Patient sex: F
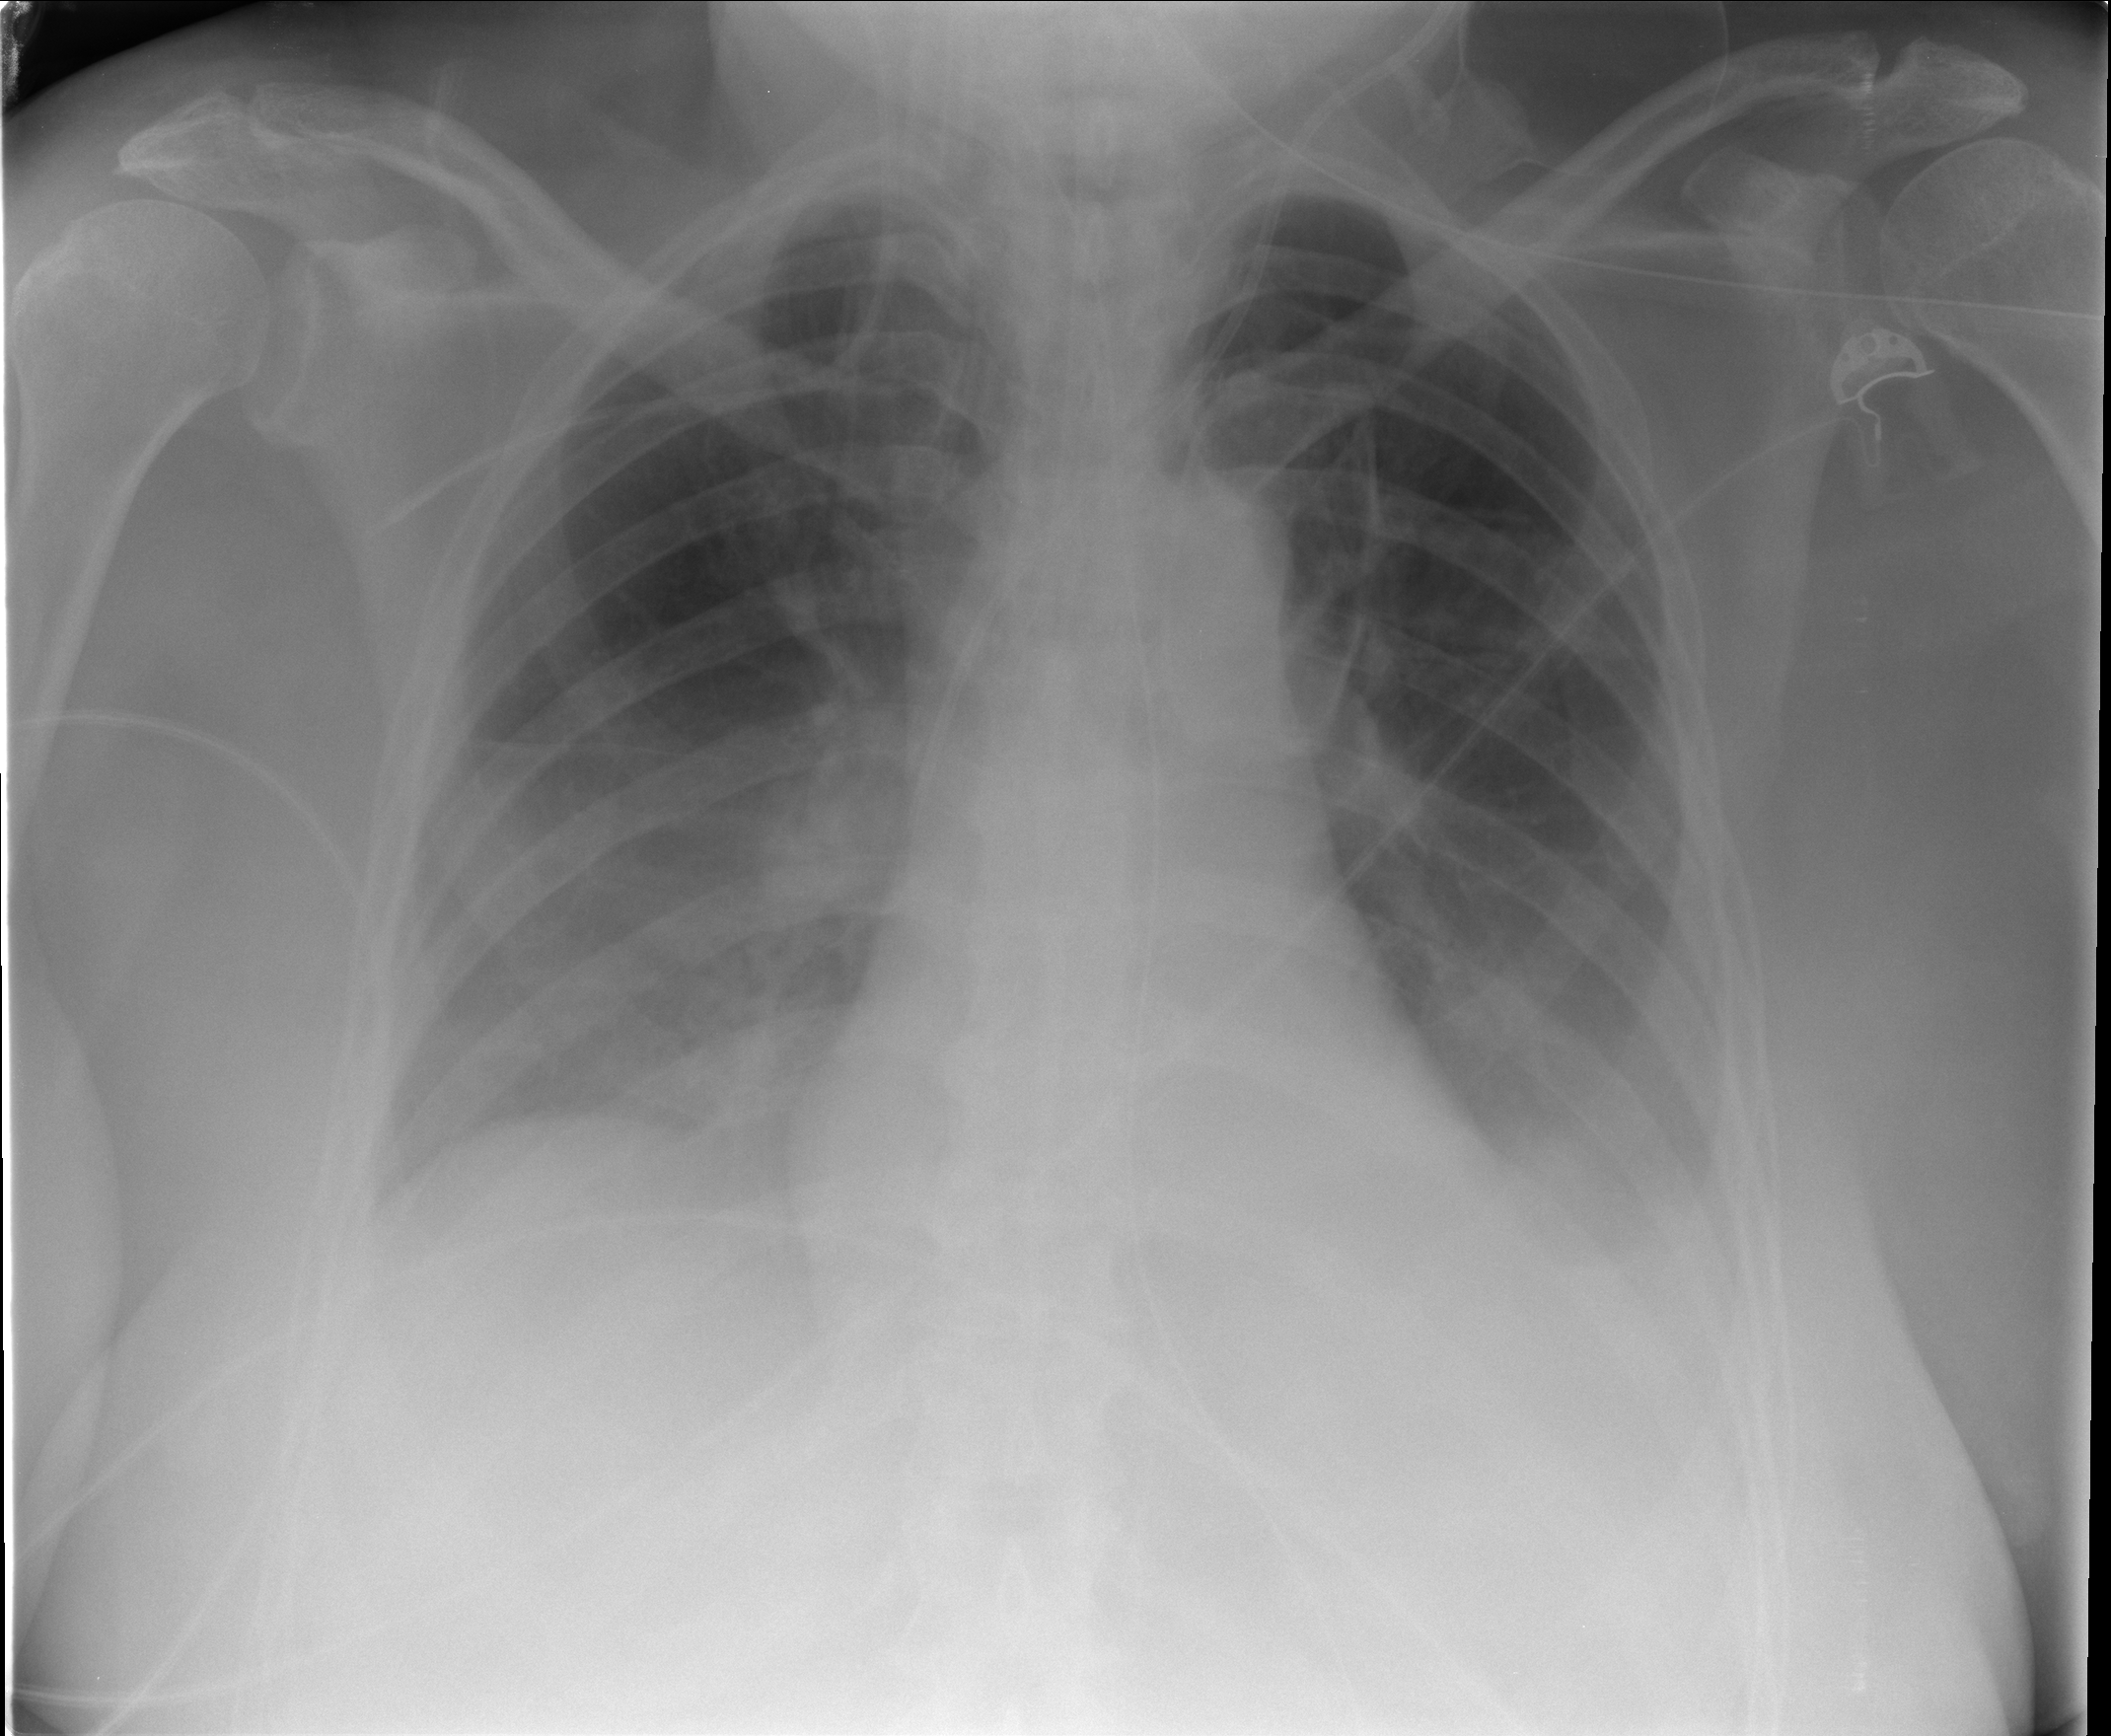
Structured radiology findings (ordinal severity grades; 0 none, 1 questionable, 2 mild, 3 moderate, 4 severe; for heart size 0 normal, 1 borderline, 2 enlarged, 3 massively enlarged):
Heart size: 0
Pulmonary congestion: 1
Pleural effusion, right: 3
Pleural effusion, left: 3
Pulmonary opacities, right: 0
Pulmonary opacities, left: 0
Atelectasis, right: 3
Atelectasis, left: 3